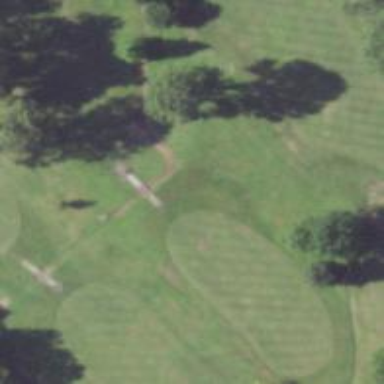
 part of golf course fairway. It is used for the sport of golf."